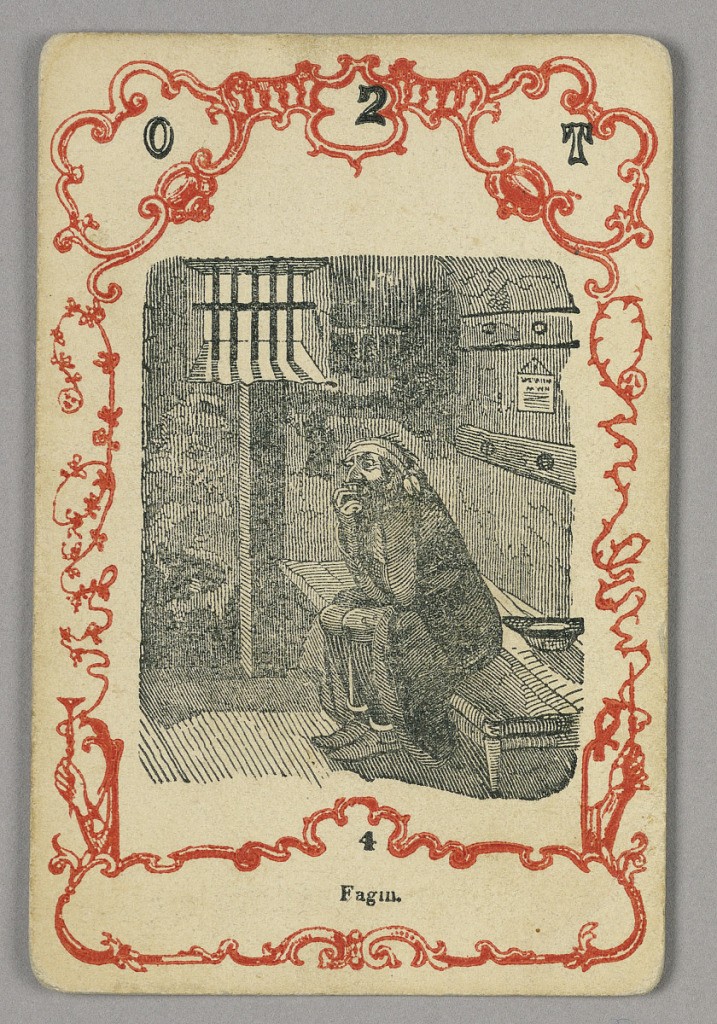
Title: Playing card
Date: ca. 1855
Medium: Red and black ink, paper
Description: At top: O 2 T; below central image: 4